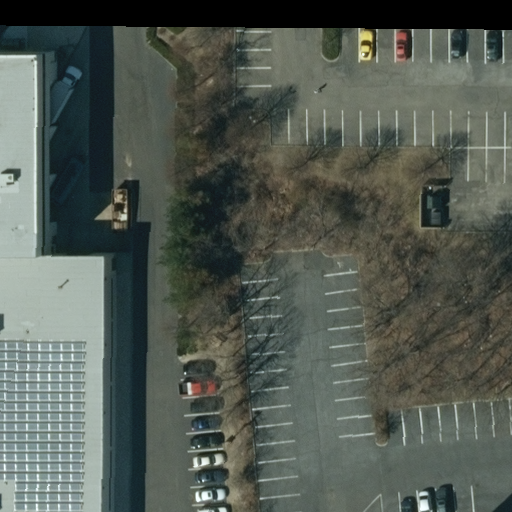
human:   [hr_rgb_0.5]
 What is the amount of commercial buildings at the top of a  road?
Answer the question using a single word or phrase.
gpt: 0

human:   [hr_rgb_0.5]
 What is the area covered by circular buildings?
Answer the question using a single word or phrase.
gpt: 0m2

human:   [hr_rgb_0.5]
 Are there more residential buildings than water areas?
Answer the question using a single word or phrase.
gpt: no

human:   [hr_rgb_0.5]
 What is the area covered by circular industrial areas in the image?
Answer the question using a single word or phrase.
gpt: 0m2

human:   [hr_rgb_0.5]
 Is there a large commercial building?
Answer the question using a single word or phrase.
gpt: yes

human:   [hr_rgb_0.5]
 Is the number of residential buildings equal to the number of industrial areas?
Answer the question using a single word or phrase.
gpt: no

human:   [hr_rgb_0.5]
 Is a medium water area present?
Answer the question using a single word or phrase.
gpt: no

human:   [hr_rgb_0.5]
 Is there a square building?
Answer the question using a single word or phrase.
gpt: no

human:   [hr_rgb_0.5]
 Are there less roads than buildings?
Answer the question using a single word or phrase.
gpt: no

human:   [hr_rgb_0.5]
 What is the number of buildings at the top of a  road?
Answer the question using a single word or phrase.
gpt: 0

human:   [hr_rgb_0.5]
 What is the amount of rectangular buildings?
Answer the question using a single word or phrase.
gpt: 0

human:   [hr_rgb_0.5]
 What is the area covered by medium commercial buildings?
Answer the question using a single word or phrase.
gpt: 0m2

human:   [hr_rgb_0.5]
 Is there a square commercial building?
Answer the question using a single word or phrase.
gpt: no

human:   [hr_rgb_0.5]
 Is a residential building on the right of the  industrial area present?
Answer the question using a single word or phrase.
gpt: no

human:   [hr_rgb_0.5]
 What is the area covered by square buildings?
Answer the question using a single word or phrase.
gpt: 0m2

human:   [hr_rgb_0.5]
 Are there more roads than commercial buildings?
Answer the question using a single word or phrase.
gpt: yes

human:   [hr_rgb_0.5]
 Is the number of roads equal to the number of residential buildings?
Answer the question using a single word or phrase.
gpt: no

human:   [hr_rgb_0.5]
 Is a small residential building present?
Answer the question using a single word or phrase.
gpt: no

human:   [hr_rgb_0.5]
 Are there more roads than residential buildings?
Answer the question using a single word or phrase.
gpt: yes

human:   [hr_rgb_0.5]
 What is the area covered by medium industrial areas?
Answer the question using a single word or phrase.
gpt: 0m2

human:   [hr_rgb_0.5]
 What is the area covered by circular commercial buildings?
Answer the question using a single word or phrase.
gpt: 0m2

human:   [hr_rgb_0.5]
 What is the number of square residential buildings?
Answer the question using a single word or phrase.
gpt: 0

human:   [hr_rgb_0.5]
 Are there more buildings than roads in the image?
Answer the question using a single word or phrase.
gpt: no

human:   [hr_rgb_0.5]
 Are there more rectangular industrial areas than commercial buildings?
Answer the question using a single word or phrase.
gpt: no

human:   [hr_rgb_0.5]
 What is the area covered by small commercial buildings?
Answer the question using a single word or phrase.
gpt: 0m2

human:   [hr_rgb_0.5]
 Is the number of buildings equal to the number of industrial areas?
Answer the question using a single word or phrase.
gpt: yes

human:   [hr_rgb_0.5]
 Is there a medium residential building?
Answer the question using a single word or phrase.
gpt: no

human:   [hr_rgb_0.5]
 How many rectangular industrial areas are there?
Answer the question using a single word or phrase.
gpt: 1

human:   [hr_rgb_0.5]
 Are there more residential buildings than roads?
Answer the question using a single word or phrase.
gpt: no

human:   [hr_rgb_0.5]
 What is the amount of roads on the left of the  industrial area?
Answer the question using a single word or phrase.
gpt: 0

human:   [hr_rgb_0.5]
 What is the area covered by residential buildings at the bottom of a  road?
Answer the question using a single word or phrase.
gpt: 0m2

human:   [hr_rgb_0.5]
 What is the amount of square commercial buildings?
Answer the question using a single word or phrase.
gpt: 0

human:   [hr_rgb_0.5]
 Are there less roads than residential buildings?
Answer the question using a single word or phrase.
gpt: no

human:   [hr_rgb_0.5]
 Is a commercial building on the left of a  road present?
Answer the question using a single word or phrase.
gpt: yes

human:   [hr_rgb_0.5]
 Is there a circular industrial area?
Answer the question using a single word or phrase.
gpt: no

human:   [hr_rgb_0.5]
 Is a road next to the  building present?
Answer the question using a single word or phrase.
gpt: yes